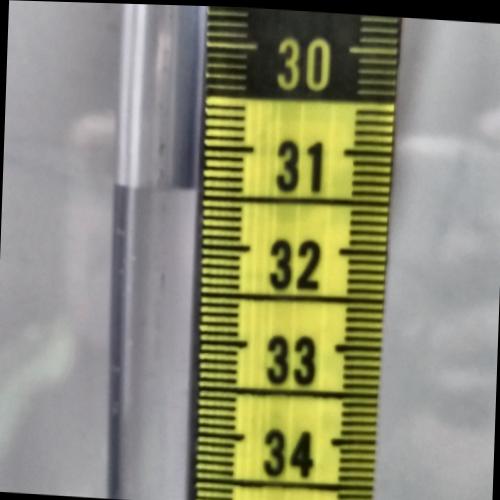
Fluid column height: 31.4 cm